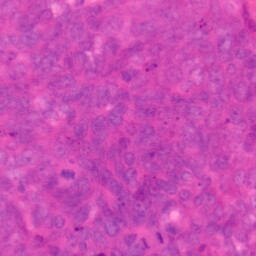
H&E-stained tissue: Colon